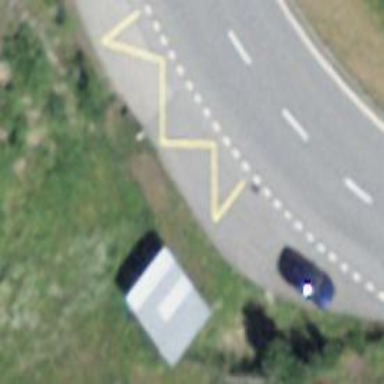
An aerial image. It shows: Bus stop with platform for public transport.